Field crop: tomato
Growth stage: 1
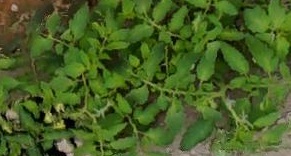
Species: tomato